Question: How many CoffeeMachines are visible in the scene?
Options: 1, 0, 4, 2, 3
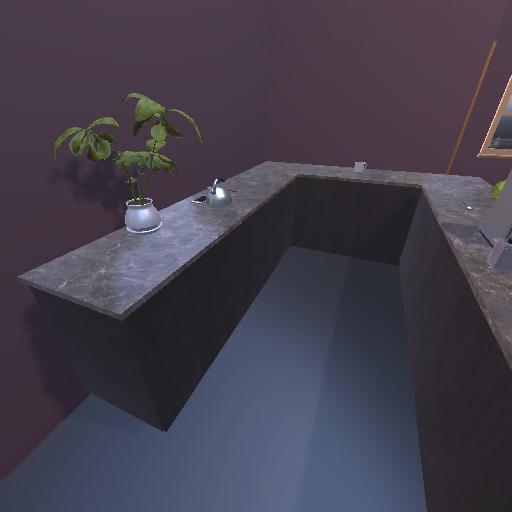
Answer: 1